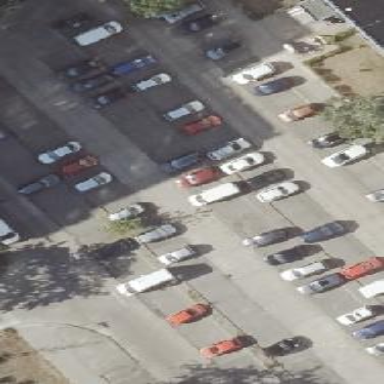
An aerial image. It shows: Street-side parking area.